Question: I have given border to listview .
and also give the background images in list item.
so due to list item's background image listview's border hidden.
listview
'''
<ListView
android:id="@+id/listViewsea"
android:layout_width="wrap_content"
android:layout_height="fill_parent"
android:layout_marginBottom="5dp"
android:cacheColorHint="#0000"
android:clipToPadding="true"
android:scrollbars="none"
android:listSelector="@android:color/transparent"
android:divider="#<PHONE>"
android:paddingBottom="5dp"
android:background="@drawable/cornerborder"
>
</ListView>
'''
cornerborder.xml
'''
<?xml version="1.0" encoding="UTF-8"?>
<shape xmlns:android="http://schemas.android.com/apk/res/android"
android:shape="rectangle" >
<stroke
android:width="1dp"
android:color="#457DB6" />
<gradient
android:angle="225"
android:endColor="#457DB6"
android:startColor="#457DB6" />
<corners
android:bottomLeftRadius="15dp"
android:bottomRightRadius="15dp"
android:topLeftRadius="15dp"
android:topRightRadius="15dp" />
</shape>
'''
In listAdapter
'''
if(position%2 == 0)
{
convertView.setBackgroundResource(R.drawable.commonrow_type_1_straight);
}else
{
convertView.setBackgroundResource(R.drawable.commonrow_type_2_straight);
}
'''
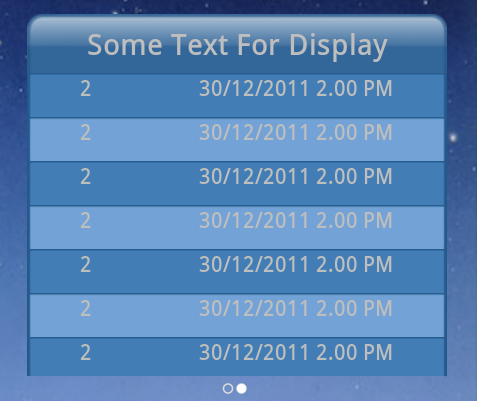
Answer: Thank God Finally Got Solution........
here XML
'''
<?xml version="1.0" encoding="utf-8"?>
<LinearLayout xmlns:android="http://schemas.android.com/apk/res/android"
android:layout_width="wrap_content"
android:layout_height="fill_parent"
android:background="@drawable/lineargallarybackground"
android:clipChildren="true"
android:orientation="vertical" >
<TextView
android:id="@+id/textlisttitle"
android:layout_width="wrap_content"
android:layout_height="wrap_content"
android:background="@drawable/titlebackground"
android:gravity="center_horizontal|center_vertical"
android:text="Kuwait" >
</TextView>
<ListView
android:id="@+id/listViewsea"
android:layout_width="wrap_content"
android:layout_height="fill_parent"
android:layout_marginBottom="5dp"
android:cacheColorHint="#0000"
android:clipChildren="true"
android:clipToPadding="true"
android:divider="#<PHONE>"
android:listSelector="@android:color/transparent"
android:scrollbars="none" >
</ListView>
</LinearLayout>
'''
I have set background image in Linearlayout .